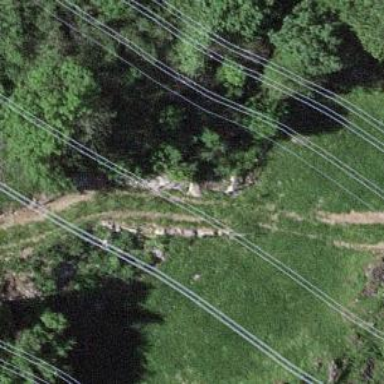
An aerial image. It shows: Path.